Question: I have this layout:

:
'''
body {
background: #e2eaed;
}
a {
text-decoration: none;
color: #fff;
font-size: 30px;
height: 62px;
line-height: 62px;
/* vertical-align: middle is not works */
background: #8dc73f;
width: 132px;
padding: 0 25px;
font-size: 16px;
text-align: center;
font-weight: bold;
margin-left: 4px;
display: block;
float: left;
}
'''
When button has 1-line text, my code works well. But when button has 2-line text, like in the image above. The code text has big height, because I use the 'line-height' property. I have tried 'vertical-align' but it is not working.
Please, see <URL>.
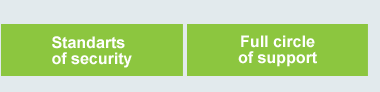
Answer: Vertical align only affects elements that displayed as table cells (or inline blocks, but effect on later is different). Those elements must not be floated.
'''
a {
display: table-cell;
vertical-align: middle;
/* Reset */
float: none;
line-height: normal;
}
'''